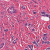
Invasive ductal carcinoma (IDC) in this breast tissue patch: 1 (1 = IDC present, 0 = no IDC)